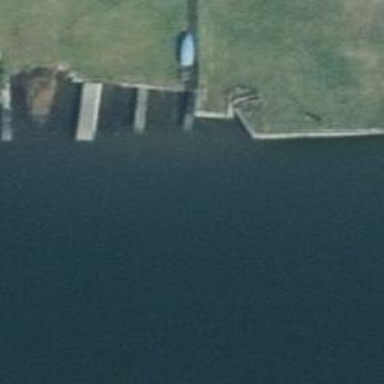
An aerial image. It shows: Slipway on leisure land.